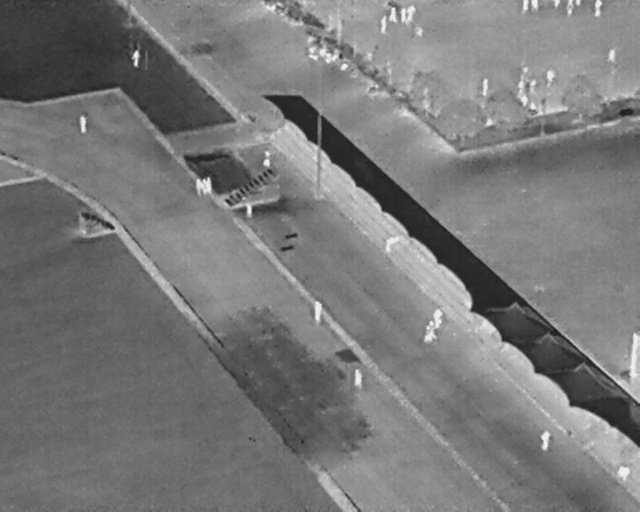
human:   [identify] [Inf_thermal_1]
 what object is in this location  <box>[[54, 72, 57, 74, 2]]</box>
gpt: <ref>1 medium person at the bottom</ref>